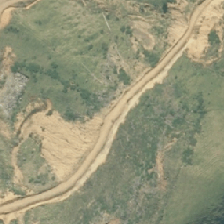
Land cover: low_producing_grassland